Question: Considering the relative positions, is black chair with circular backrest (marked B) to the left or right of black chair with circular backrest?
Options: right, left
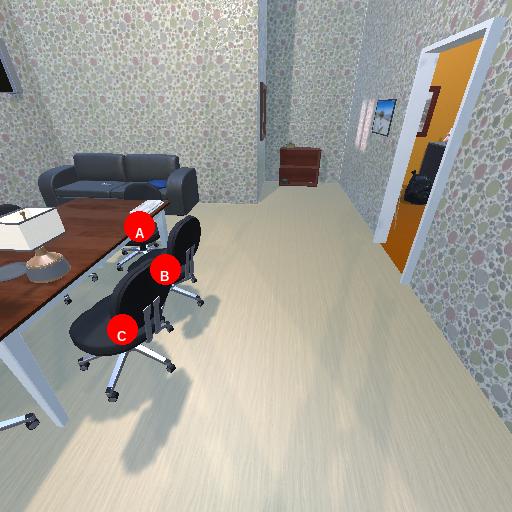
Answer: right